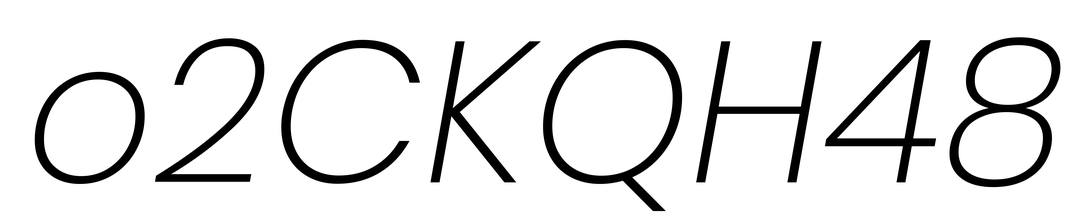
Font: Poppins-ExtraLightItalic